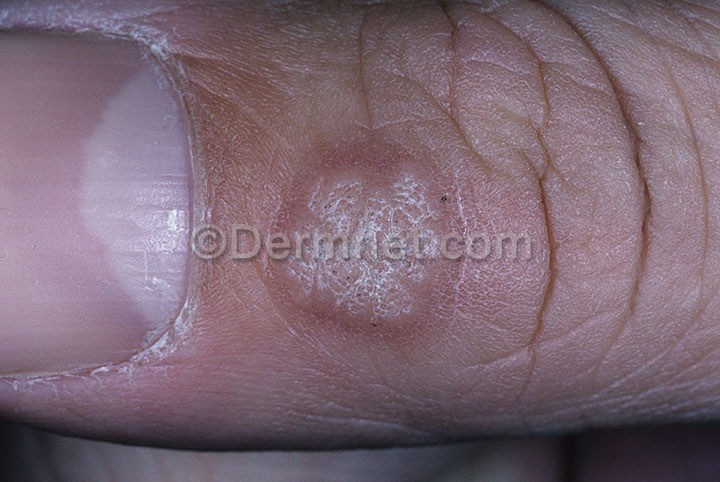
Disease: Warts Molluscum and other Viral Infections